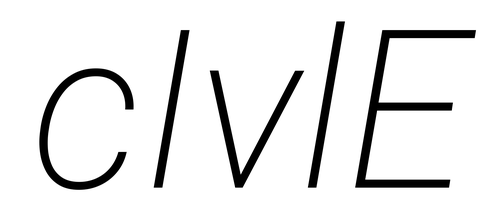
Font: Roboto-Italic_ExtraLight_Italic